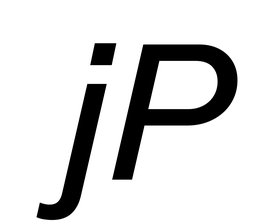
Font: InstrumentSans-Italic_Medium_Italic